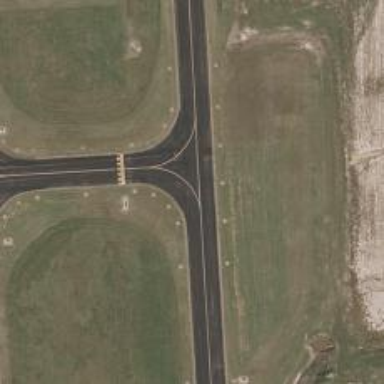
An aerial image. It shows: View of taxiway at the airport.